Question: I have one curve in Matlab. I want to plot two slopes; the first slop is for points 1,2,3 and 4. The second slope is to plot the rest of the points. See figure:

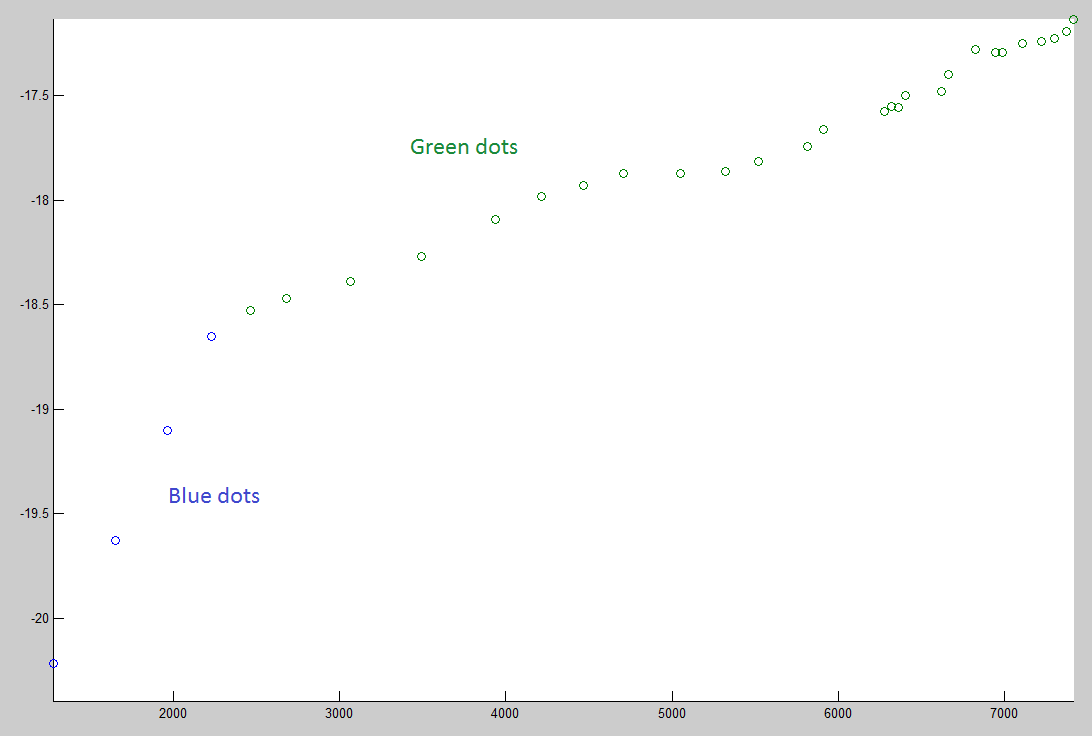
Answer: When you say "plot two slopes", I will assume that you mean you want to plot the lines that best approximate the two parts of your data. To do so you will need to perform a curve fitting procedure such as least squares. For more information on least squares approximation in MATLAB see this question: <URL>
I will assume that your data is stored in the vectors 'x' and 'y'.
'''
%//number of points for the first part of the curve:
n=4;
%// Separate (x,y) into (x1,y1) and (x2,y2)
x1 = x(1:n); x2=x(n+1:end);
y1 = y(1:n); y2=y(n+1:end);
%// fit a line y=A1*x+A2 to the first set of points:
M=[x1(:) ones(length(x1),1)];
A = M\y1(:); %//A(1) is your slope, A(2) is your y-intercept
%// fit a line y=B1*x+B2 to the second set of points:
M=[x2(:) ones(length(x2),1)];
B = M\y2(:); %//B(1) is your slope, B(2) is your y-intercept
%//Plot:
hold on
fplot(@(x)A(1)*x+A(2),[min(x1) max(x1)])
fplot(@(x)B(1)*x+B(2),[min(x2) max(x2)])
'''